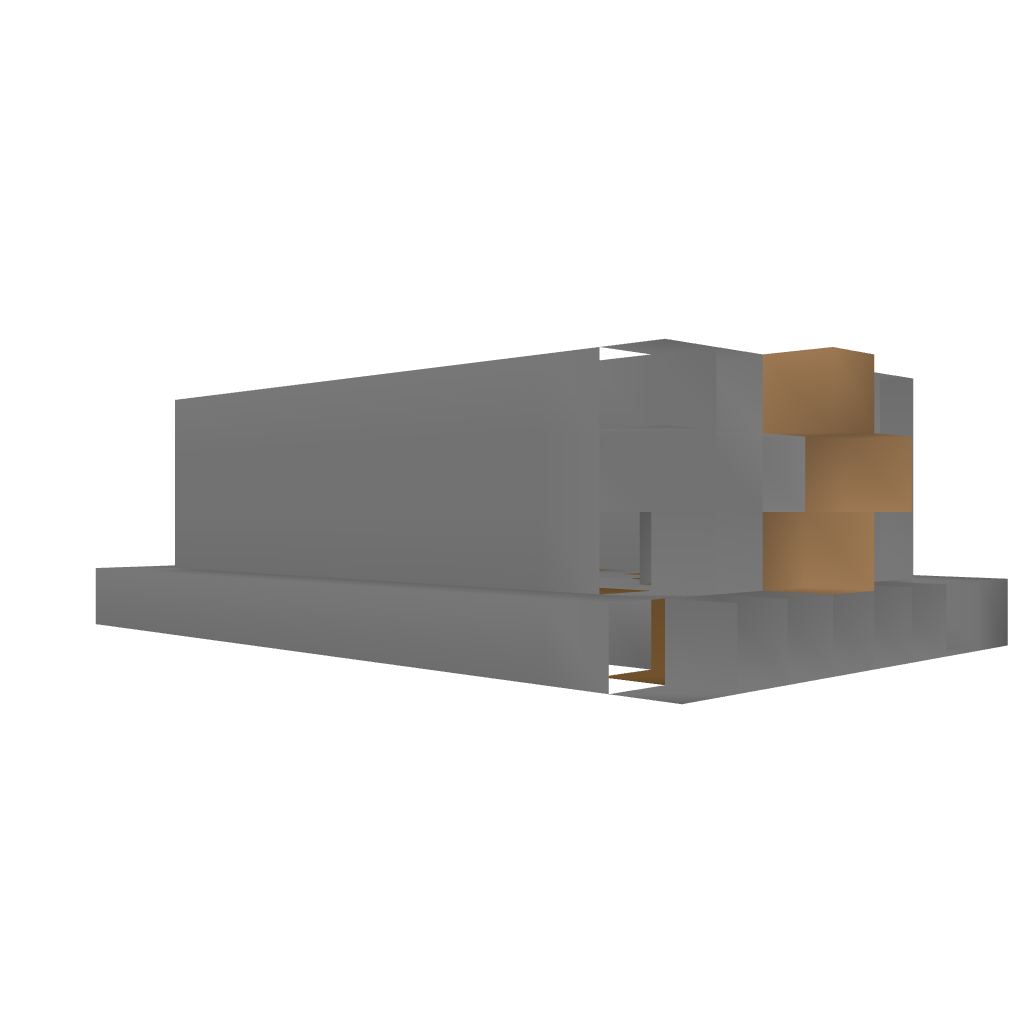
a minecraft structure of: No Night Machine bad low quality